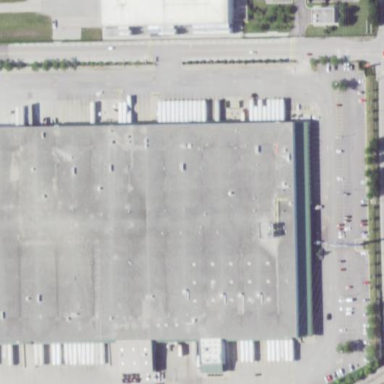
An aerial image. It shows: Warehouse building.